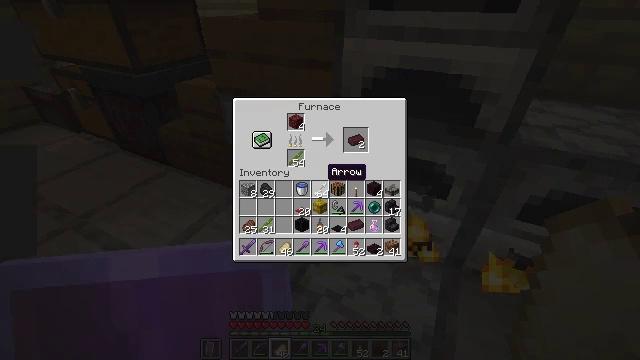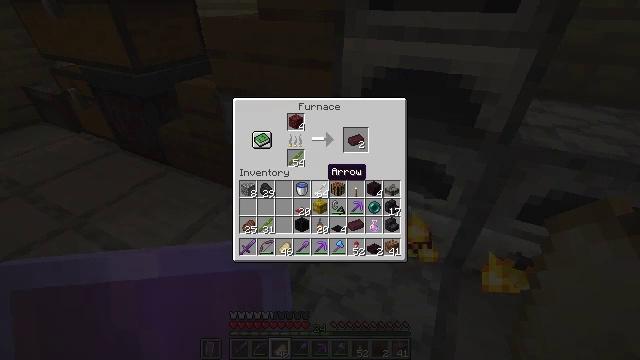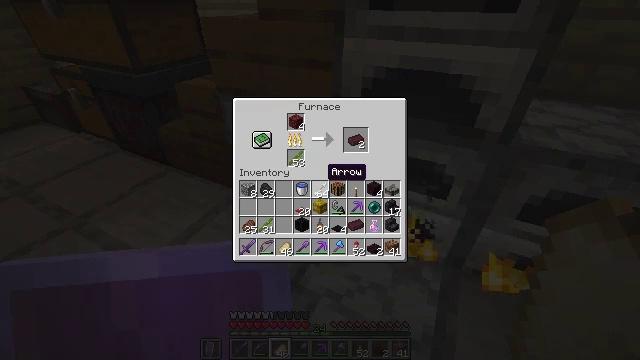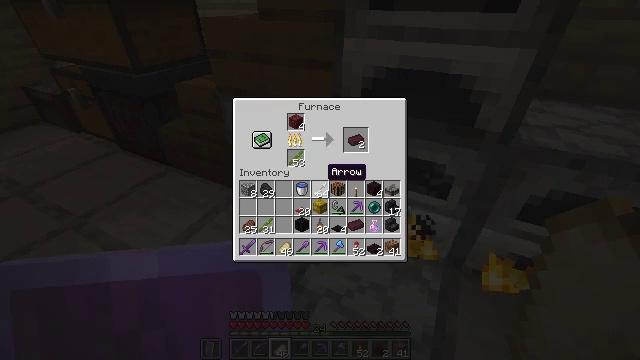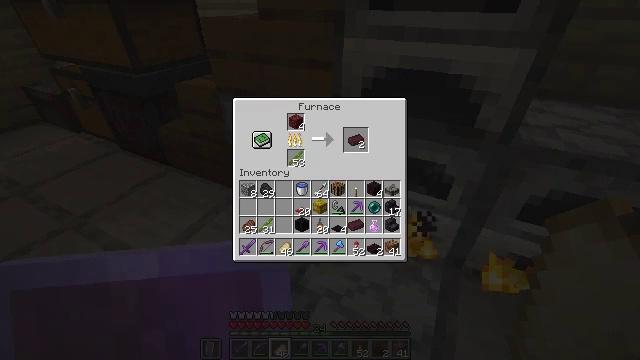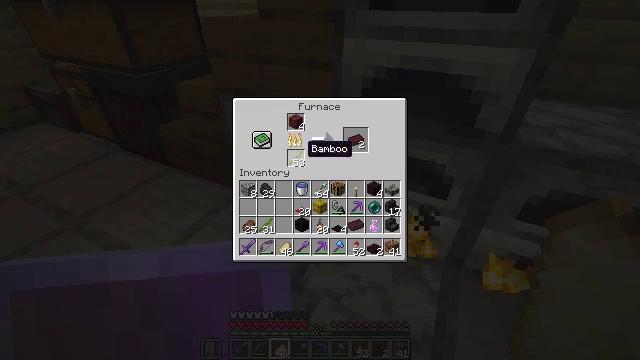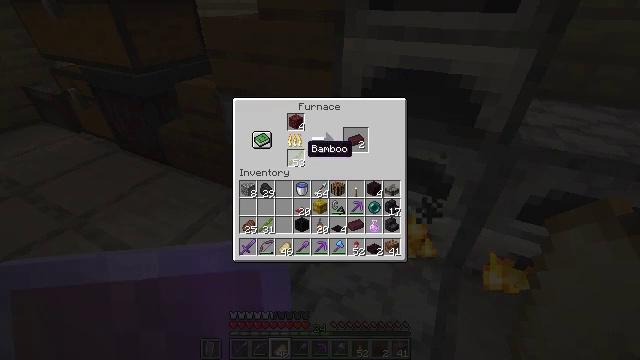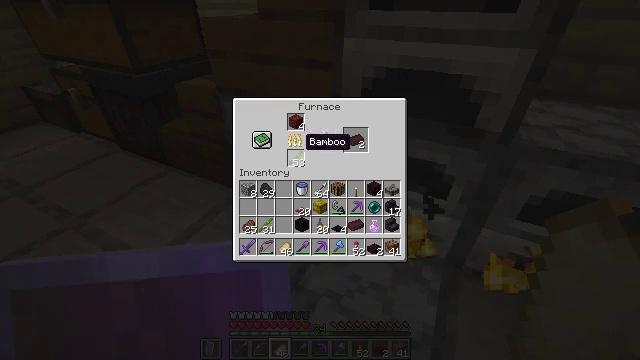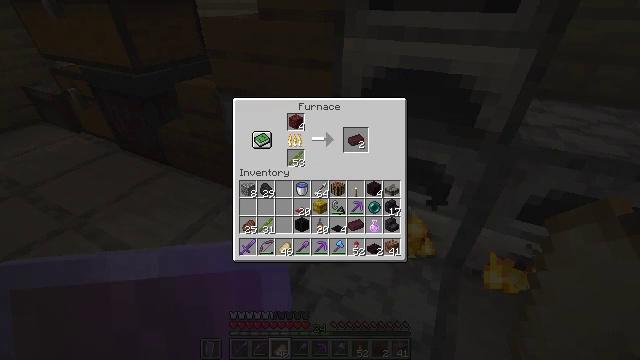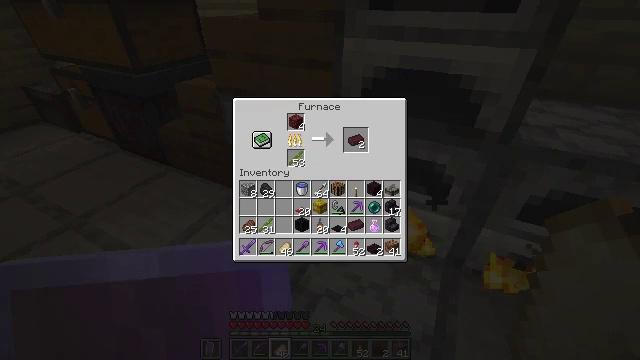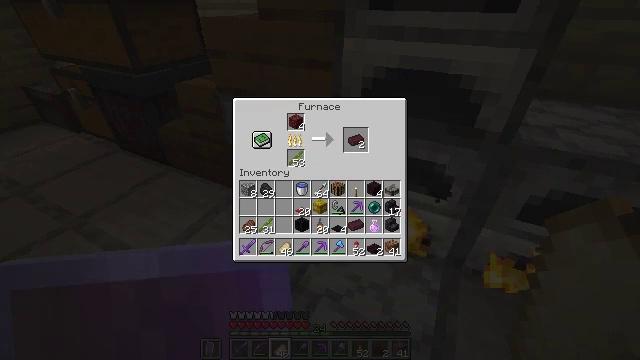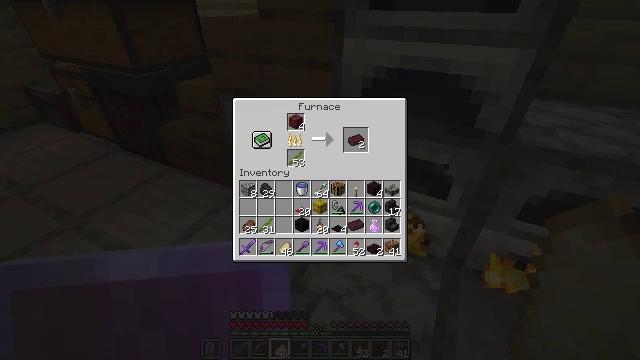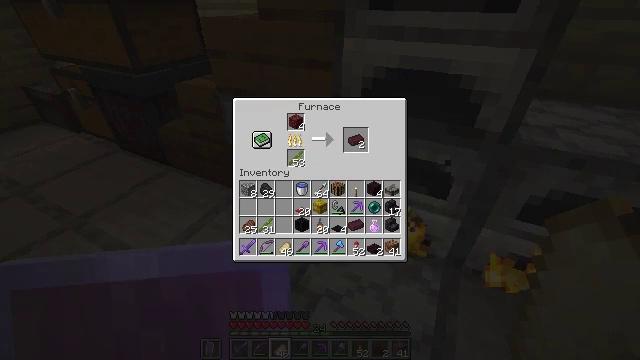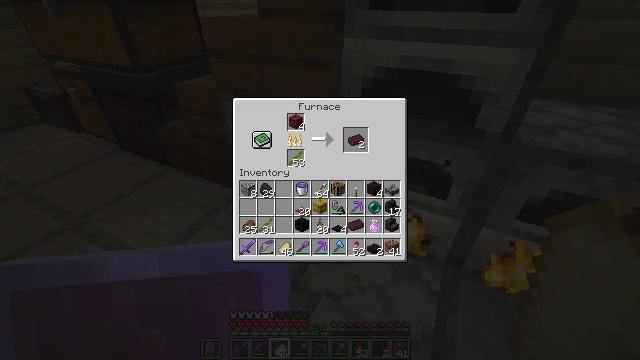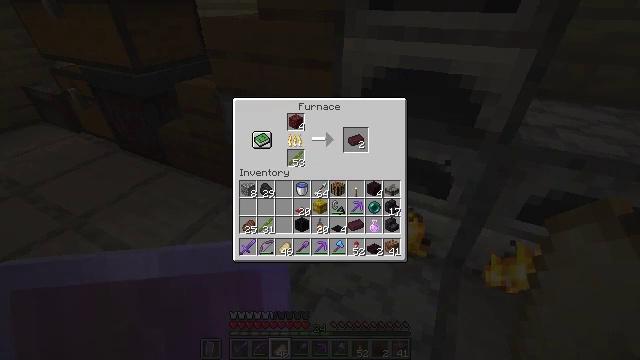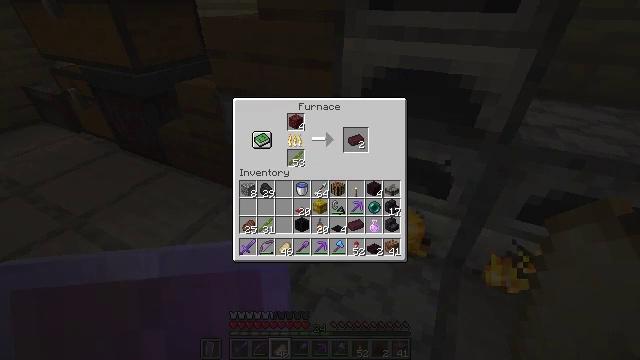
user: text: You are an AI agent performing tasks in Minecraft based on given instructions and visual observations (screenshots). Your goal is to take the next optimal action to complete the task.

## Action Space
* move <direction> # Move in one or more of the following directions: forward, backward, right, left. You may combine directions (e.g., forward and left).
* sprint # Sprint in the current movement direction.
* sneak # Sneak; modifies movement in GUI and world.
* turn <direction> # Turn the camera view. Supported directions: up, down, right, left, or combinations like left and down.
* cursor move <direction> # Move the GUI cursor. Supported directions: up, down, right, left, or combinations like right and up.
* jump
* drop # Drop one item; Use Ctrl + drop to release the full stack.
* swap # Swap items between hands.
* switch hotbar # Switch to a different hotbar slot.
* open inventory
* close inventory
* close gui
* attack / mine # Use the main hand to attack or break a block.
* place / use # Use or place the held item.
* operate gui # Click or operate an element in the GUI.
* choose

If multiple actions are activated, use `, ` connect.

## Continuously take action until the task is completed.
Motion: motion action
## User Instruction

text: Obtain nether brick by smelting netherrack.
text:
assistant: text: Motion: no_op
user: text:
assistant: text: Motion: no_op
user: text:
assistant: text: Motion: no_op
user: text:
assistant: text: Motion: turn left and up
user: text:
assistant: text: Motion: turn up
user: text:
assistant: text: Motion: no_op
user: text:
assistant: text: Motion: turn up
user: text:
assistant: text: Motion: turn up
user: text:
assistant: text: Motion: no_op
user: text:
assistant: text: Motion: no_op
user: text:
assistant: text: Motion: no_op
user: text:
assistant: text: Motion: no_op
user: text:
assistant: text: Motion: no_op
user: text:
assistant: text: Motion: no_op
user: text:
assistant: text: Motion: no_op
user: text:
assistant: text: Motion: no_op
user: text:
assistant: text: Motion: no_op
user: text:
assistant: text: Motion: turn right and up
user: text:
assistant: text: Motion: turn right and up
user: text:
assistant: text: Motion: turn right and up
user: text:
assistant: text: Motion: no_op
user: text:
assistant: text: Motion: no_op
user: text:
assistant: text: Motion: no_op
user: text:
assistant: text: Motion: use / place
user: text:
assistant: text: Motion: use / place
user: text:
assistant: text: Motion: use / place
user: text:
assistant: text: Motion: no_op
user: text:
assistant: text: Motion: no_op
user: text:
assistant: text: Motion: no_op
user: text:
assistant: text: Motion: no_op